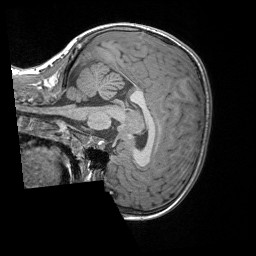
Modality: T1w
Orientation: sagittal
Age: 7
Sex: male
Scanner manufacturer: siemens
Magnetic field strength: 3 T
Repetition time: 1.65 s
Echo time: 0.00203 s